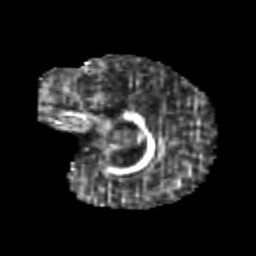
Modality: FA
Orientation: sagittal
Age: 6
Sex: female
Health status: healthy